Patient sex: F
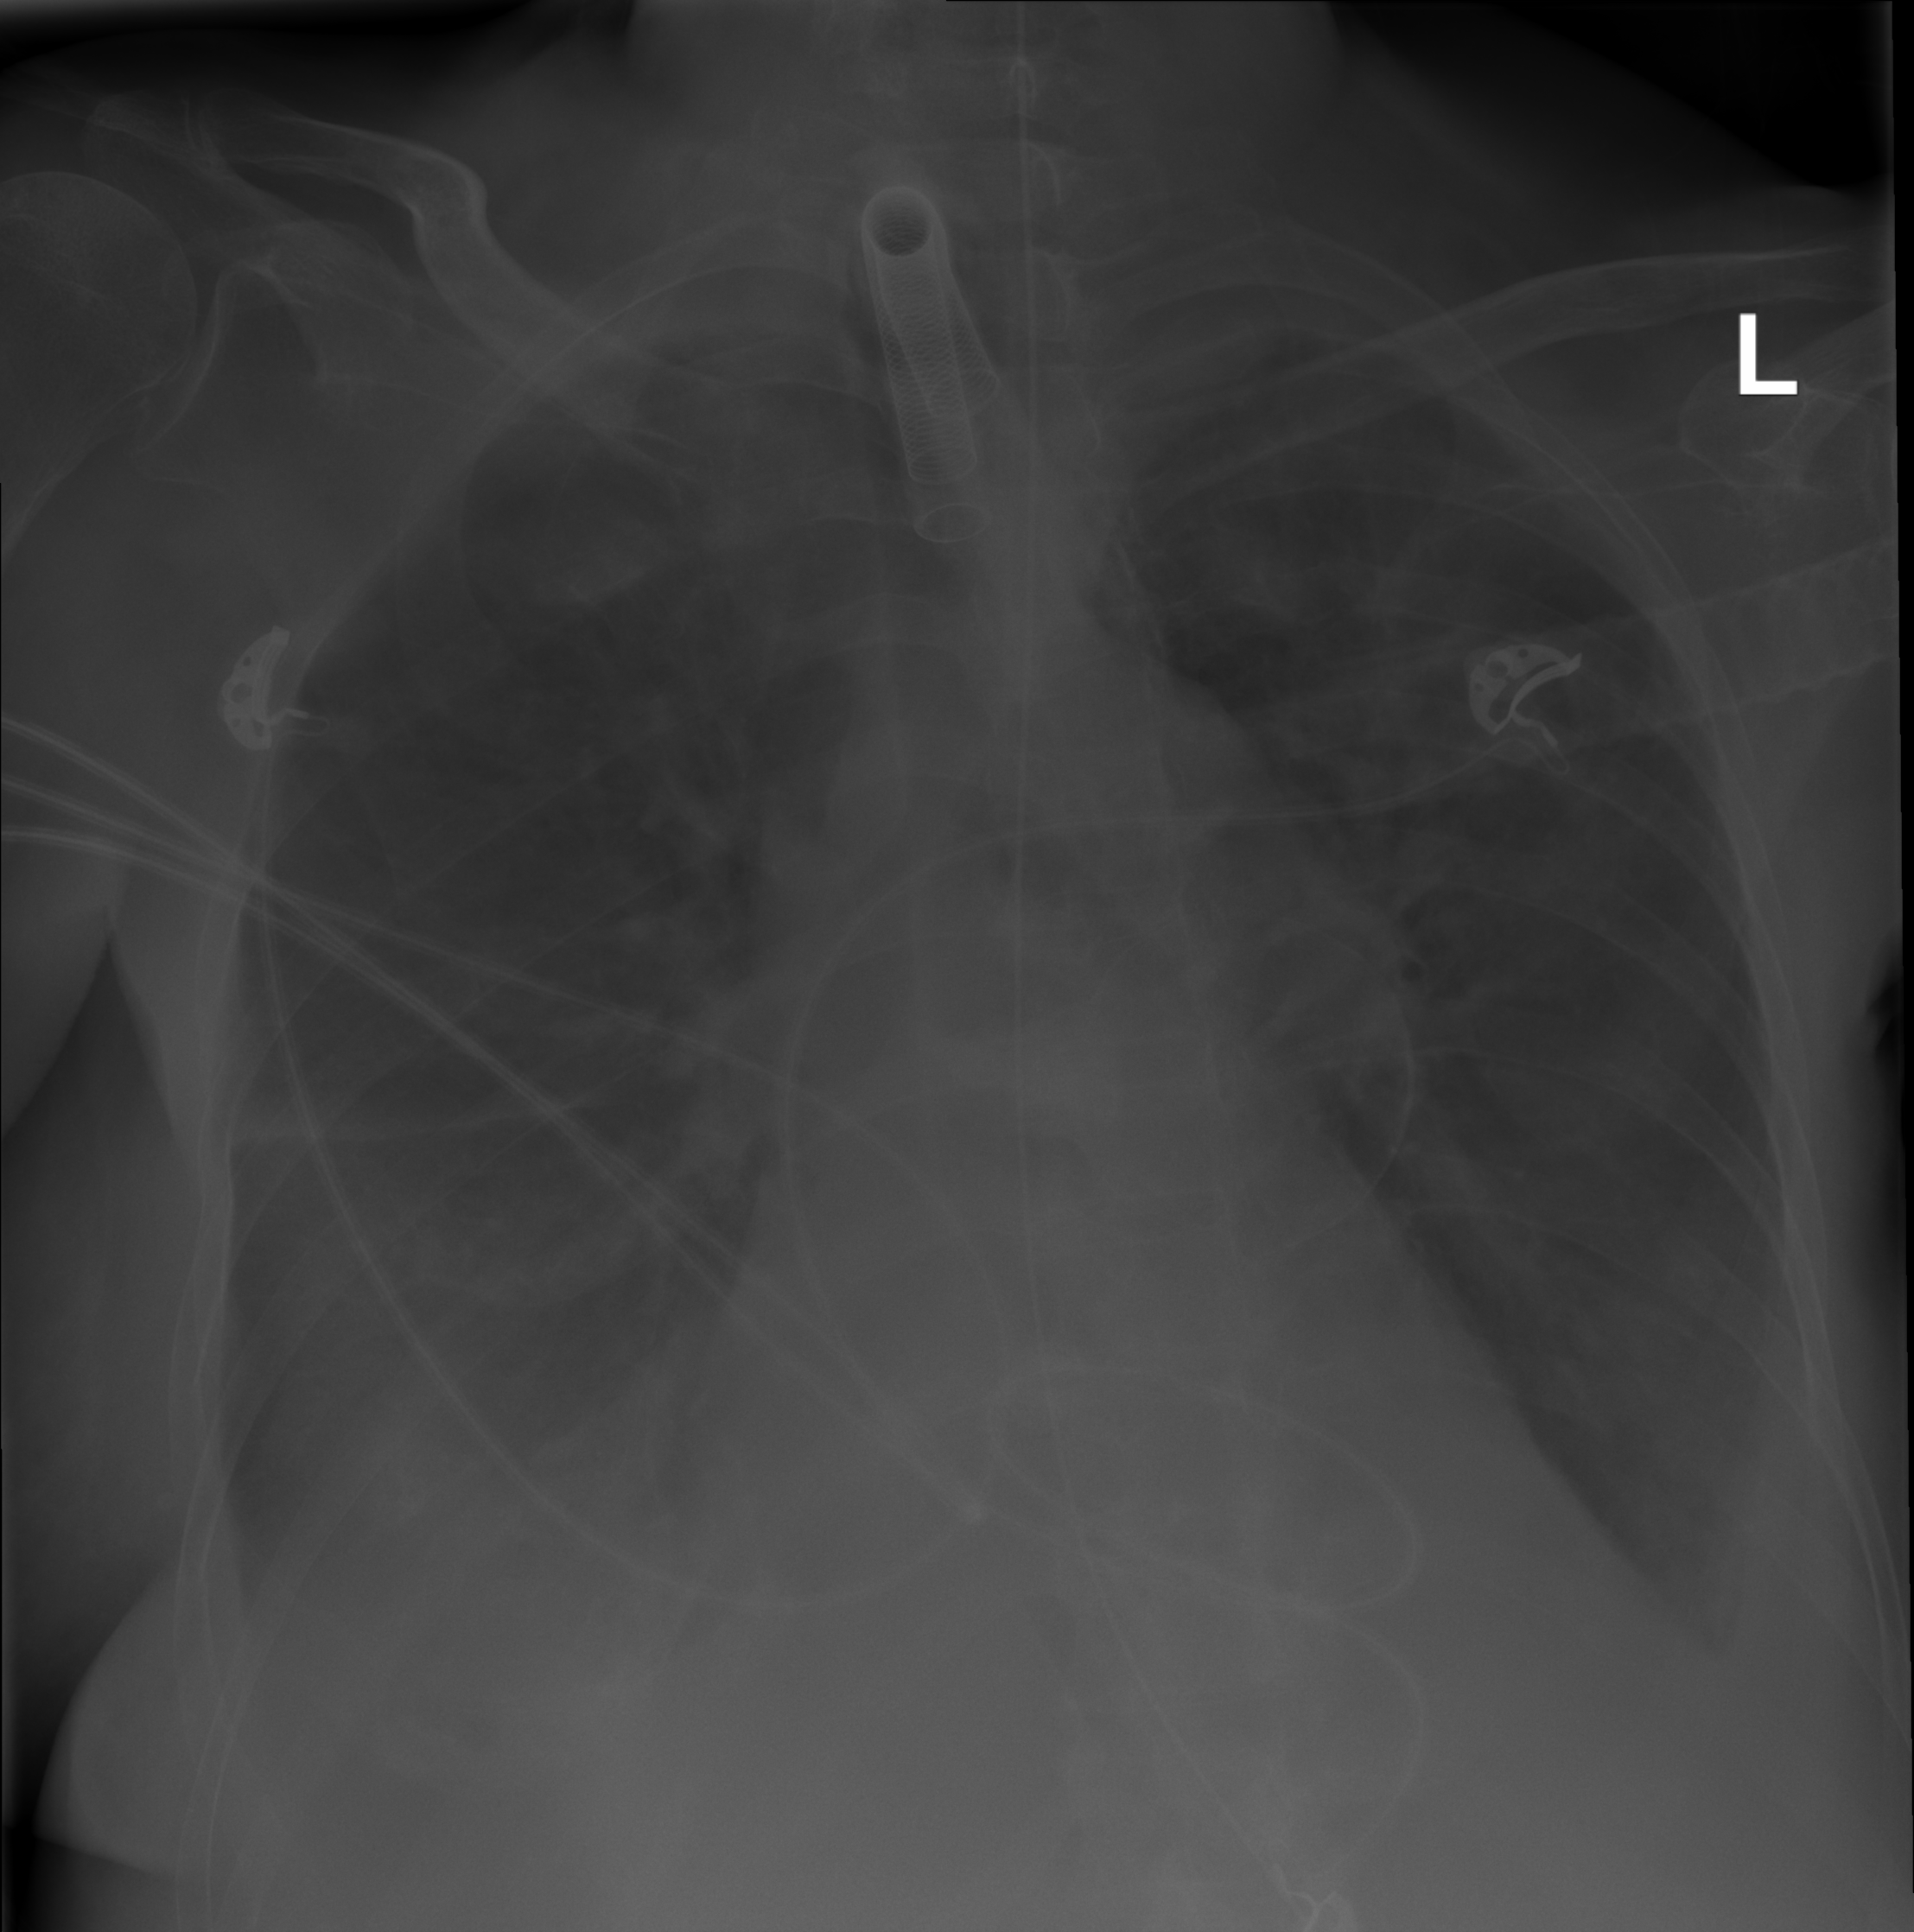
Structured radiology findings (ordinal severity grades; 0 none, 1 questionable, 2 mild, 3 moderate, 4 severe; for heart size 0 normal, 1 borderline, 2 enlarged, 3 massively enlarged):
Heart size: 2
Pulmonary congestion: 0
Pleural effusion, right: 2
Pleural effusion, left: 2
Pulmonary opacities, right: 0
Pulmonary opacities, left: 0
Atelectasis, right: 2
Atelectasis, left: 1